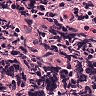
Metastatic tissue present: no